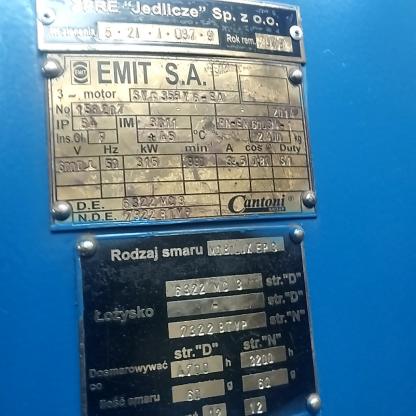
Klasa: tabliczka-znamionowa